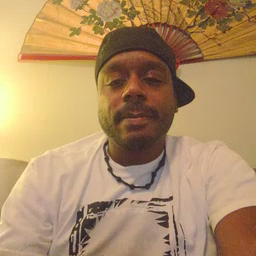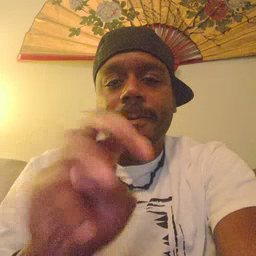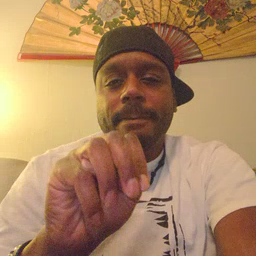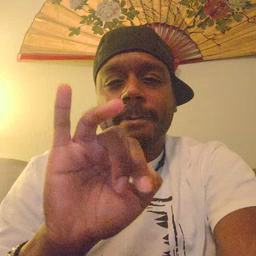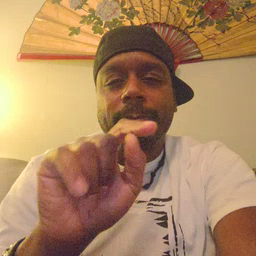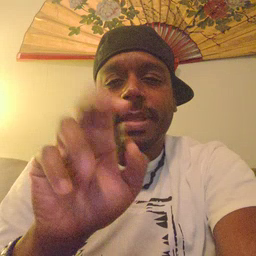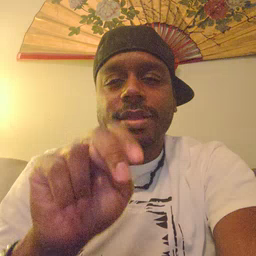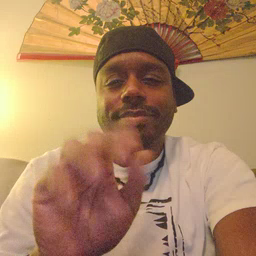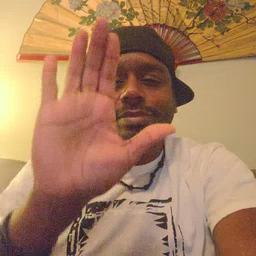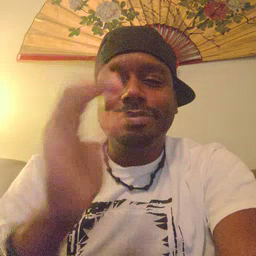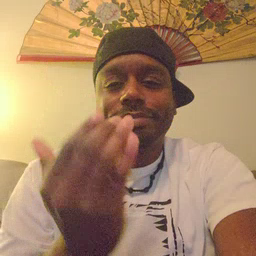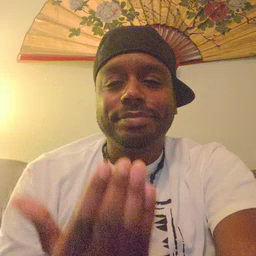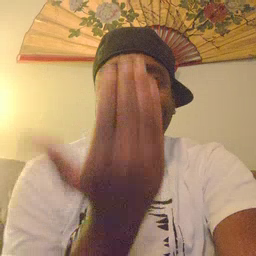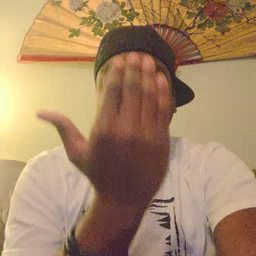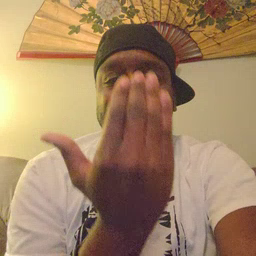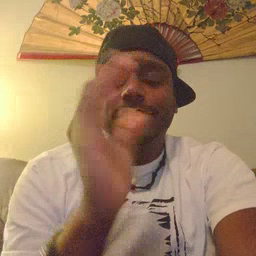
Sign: mitten